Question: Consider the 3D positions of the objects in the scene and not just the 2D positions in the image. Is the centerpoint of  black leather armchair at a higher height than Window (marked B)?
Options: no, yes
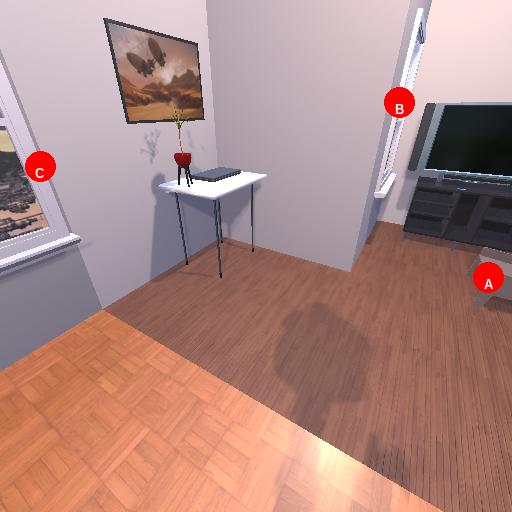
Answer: no